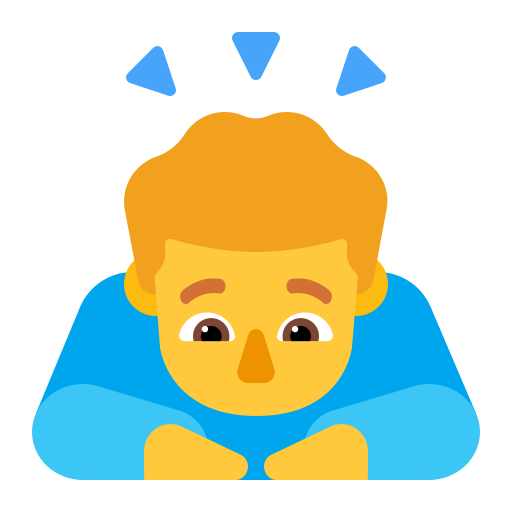
man bowing flat default